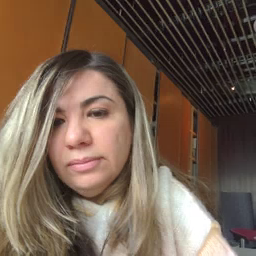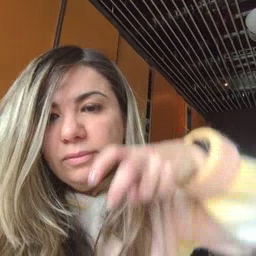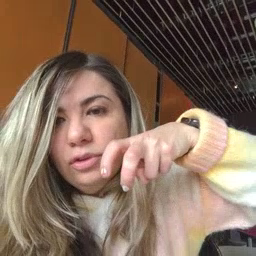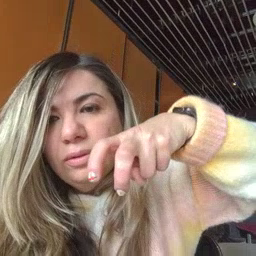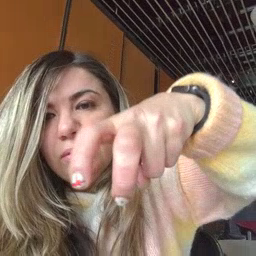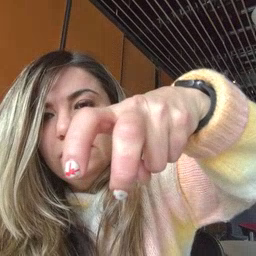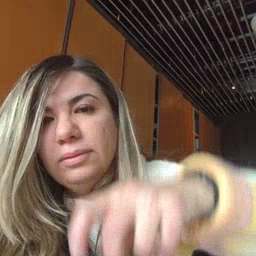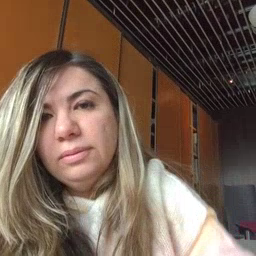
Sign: ride